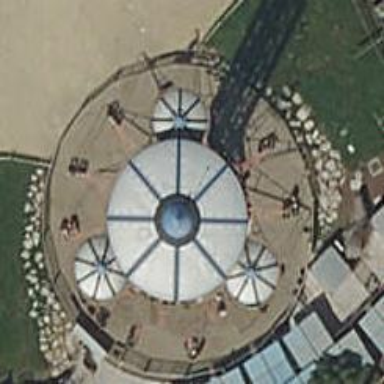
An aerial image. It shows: Thrilling drop tower attraction.